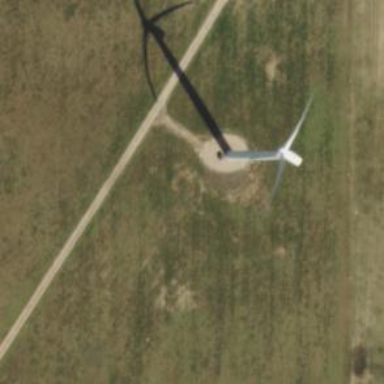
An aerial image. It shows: Wind turbine power generator.